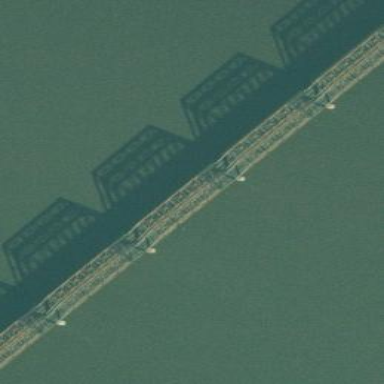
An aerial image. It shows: Man-made bridge.